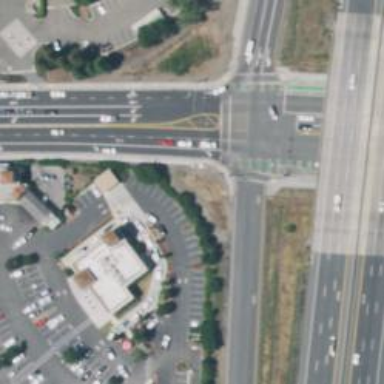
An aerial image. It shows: Marked road crossing.